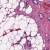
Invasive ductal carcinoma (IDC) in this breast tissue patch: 1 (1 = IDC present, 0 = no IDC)